Question: I am building an app that interacts with dangerous equipment. Because of this, I need to be able to alert them of various events when they are operating the app in the background. I am looking at the type of notification that Apple Maps uses to alert users that their turn is coming up. This is exactly what I want, but I can't find what type of notification it is or how to implement it.
I have tried push notifications, alerts, etc... None of them are what I am looking for.

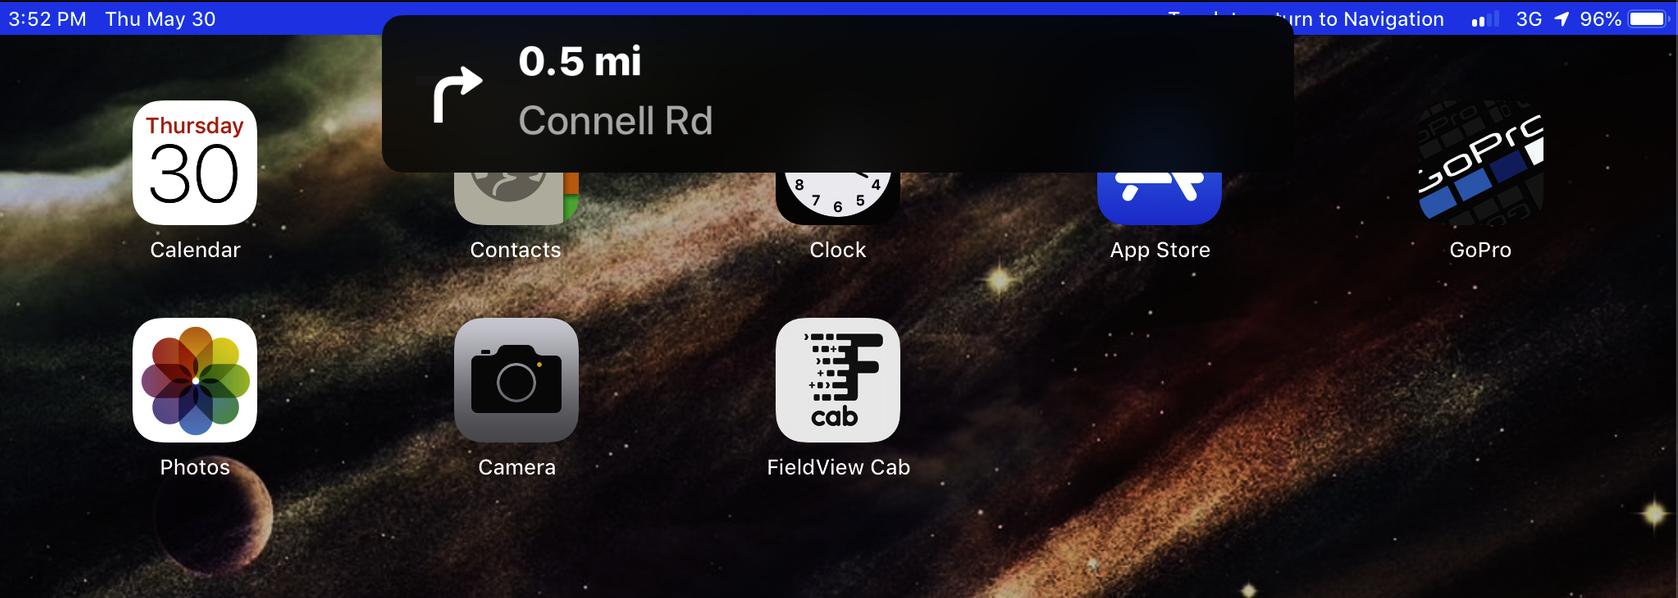
Answer: The notification type Apple Maps uses for turn-by-turn navigation is . Other third-party navigation apps (such as Google Maps) use standard push notifications for that reason.
To mimic the look of the Apple Maps notification, use a <URL> with an attached 'UNNotificationContentExtension'.